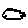
Label: cloud